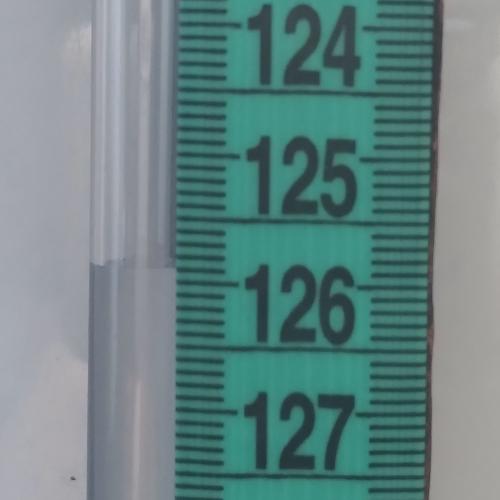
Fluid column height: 125.9 cm